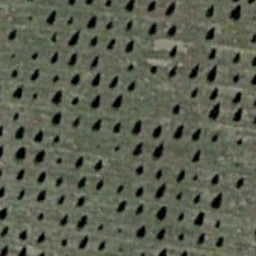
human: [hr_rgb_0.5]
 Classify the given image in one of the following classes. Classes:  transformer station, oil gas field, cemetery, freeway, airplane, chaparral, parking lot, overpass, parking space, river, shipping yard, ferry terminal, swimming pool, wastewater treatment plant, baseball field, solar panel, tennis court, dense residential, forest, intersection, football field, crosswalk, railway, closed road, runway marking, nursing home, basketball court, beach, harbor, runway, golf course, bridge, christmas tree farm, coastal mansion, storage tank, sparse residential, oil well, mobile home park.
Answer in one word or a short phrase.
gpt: christmas tree farm